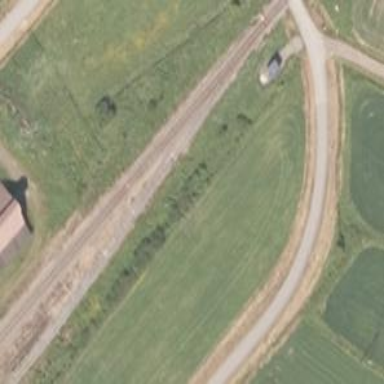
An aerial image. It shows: Wedge used for railway derailment.